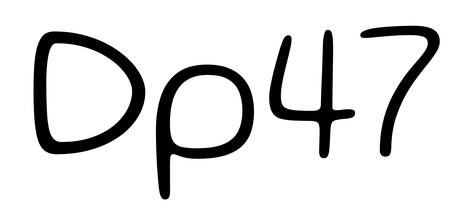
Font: Gluten_ExtraLight